Interaction volume radius: 10 \u00c5
Interaction volume height: 20 \u00c5
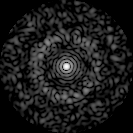
Disorder parameter: 0.8342